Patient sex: M
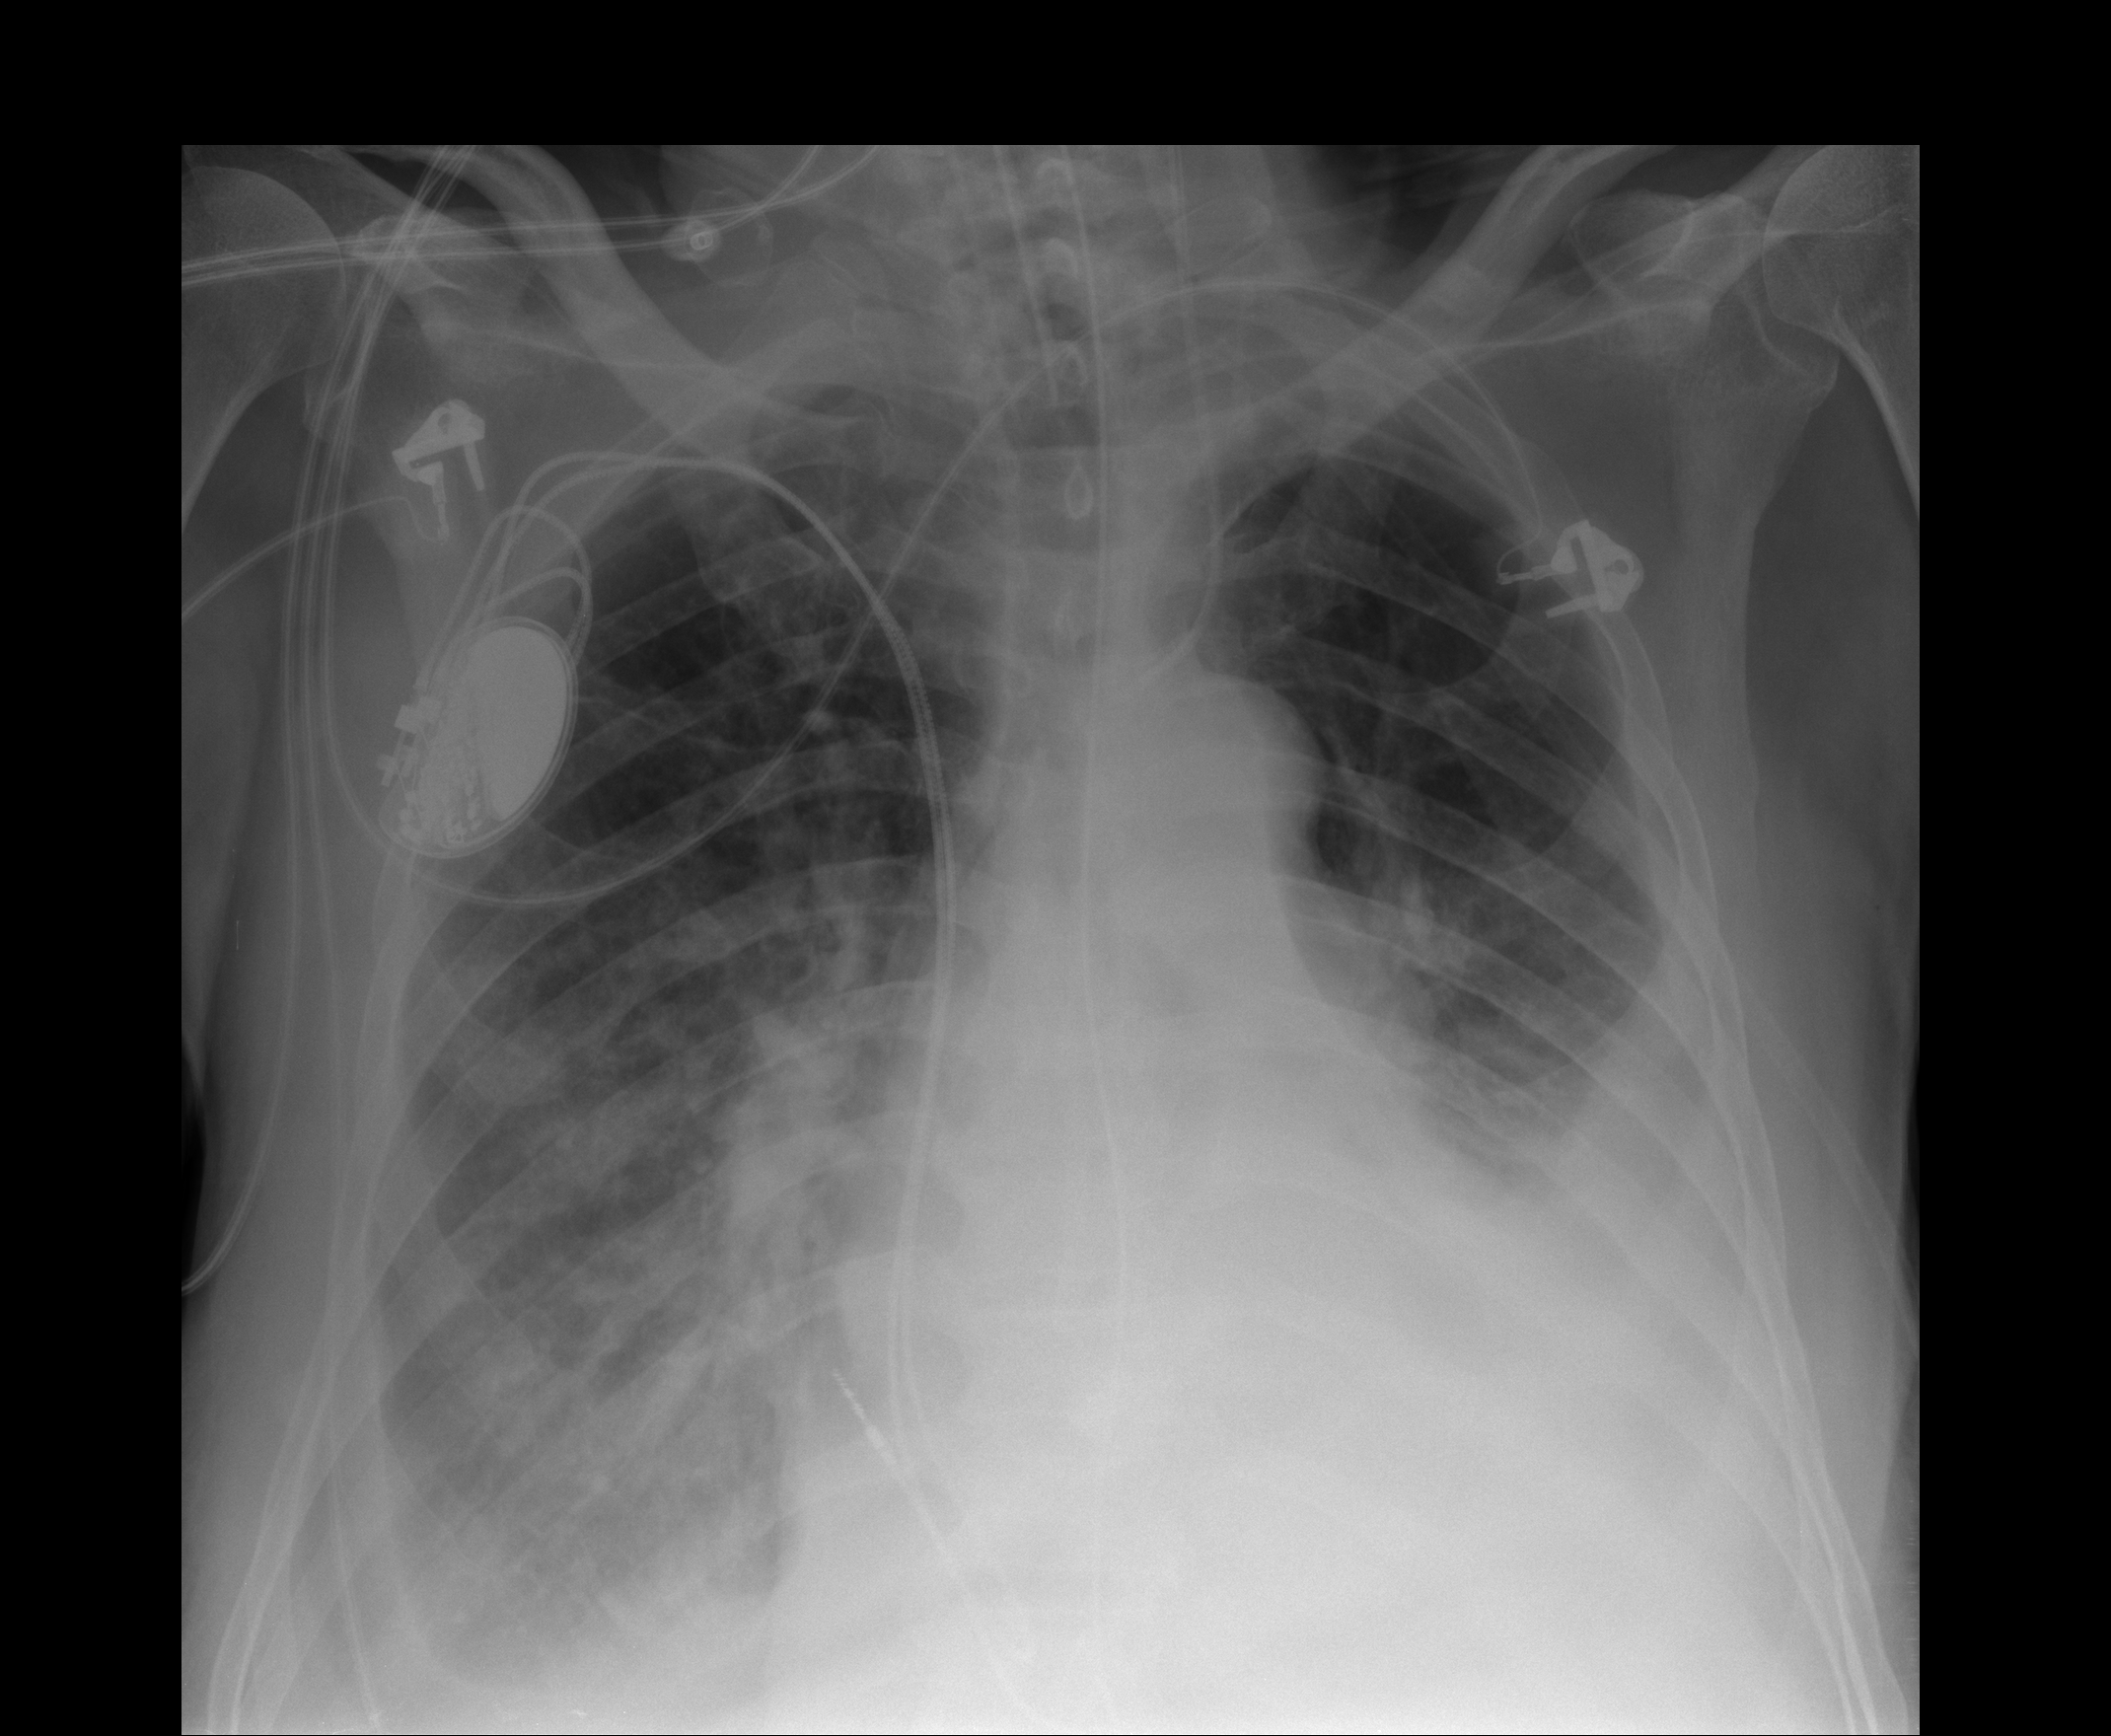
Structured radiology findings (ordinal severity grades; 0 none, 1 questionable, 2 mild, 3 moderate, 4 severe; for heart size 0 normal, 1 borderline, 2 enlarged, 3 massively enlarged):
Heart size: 2
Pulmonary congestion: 2
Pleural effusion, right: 2
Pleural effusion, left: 3
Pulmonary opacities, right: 3
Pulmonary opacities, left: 2
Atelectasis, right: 2
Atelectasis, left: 3